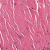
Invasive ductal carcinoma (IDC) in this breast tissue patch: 0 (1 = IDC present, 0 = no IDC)